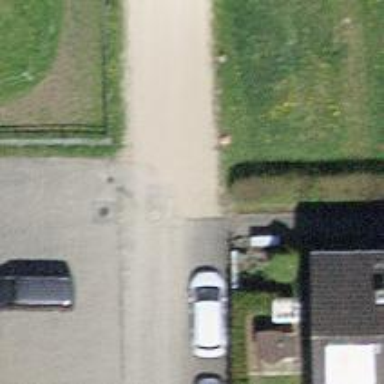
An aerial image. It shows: Gravel service road.